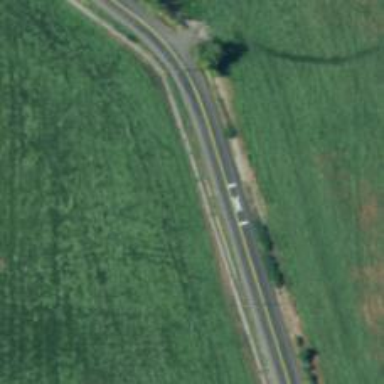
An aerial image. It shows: Unclassified road with grade1 track type.